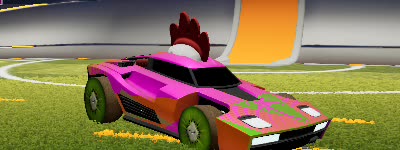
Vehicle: breakout